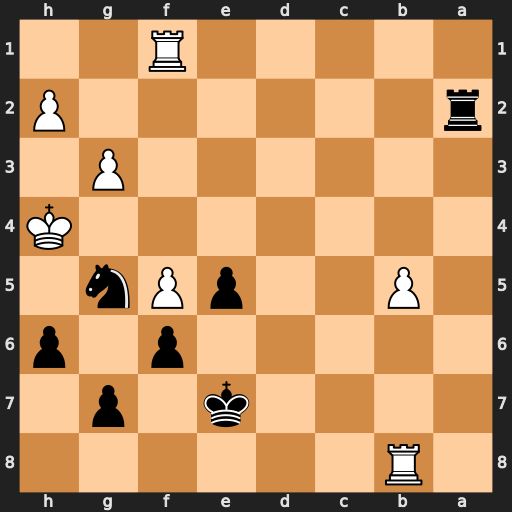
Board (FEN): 1R6/4k1p1/5p1p/1P2pPn1/7K/6P1/r6P/5R2
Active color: b
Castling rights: -
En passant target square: -
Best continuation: Rxh2+ Kg4 h5#